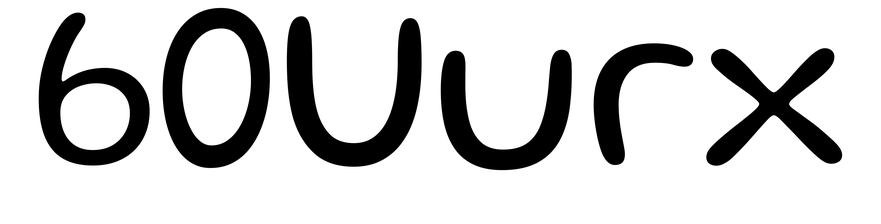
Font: Gluten_Light